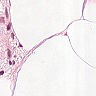
Metastatic tissue present: no